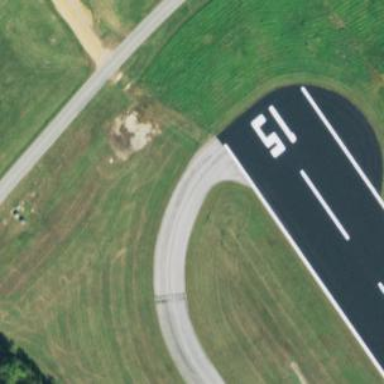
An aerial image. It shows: Image of taxiway at airport.